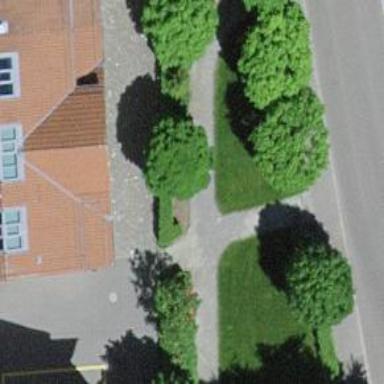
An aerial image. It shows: Footway with fine gravel surface.